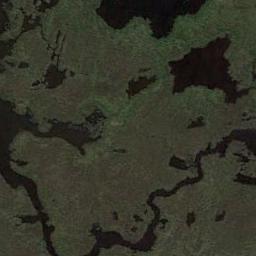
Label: wetland